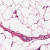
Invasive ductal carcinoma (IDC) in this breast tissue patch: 0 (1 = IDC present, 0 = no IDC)